Question: I tried many times to draw 2 Relative layout aligned horizontally and divided in half screen.

I design the image with paint to explain a bit better what i mean.
Any suggestion?
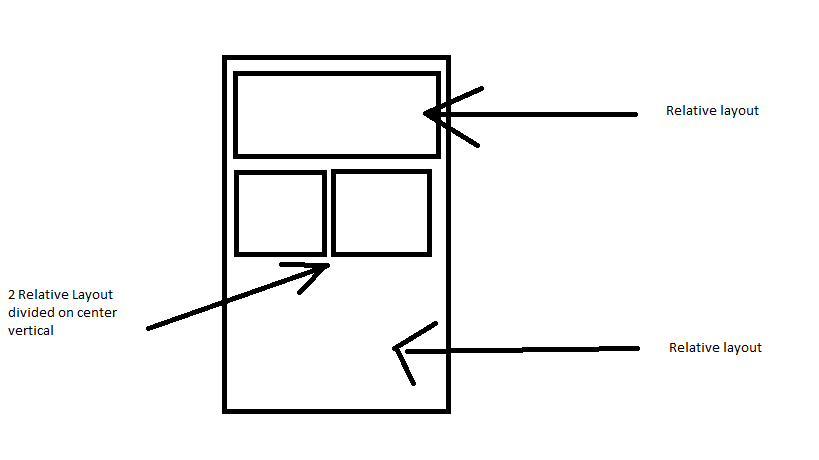
Answer: You can put these 2 RelativeLayouts inside a LinearLayout with horizontal orientation, then use the <URL> for both RelativeLayouts. This will divide the LinearLayout in 2 equal parts.
'''
<LinearLayout
android:layout_width="match_parent"
android:layout_height="match_parent"
android:orientation="horizontal"
android:baselineAligned="false">
<RelativeLayout
android:layout_width="0dp"
android:layout_height="wrap_content"
android:layout_weight="1">
</RelativeLayout>
<RelativeLayout
android:layout_width="0dp"
android:layout_height="wrap_content"
android:layout_weight="1">
</RelativeLayout>
</LinearLayout>
'''